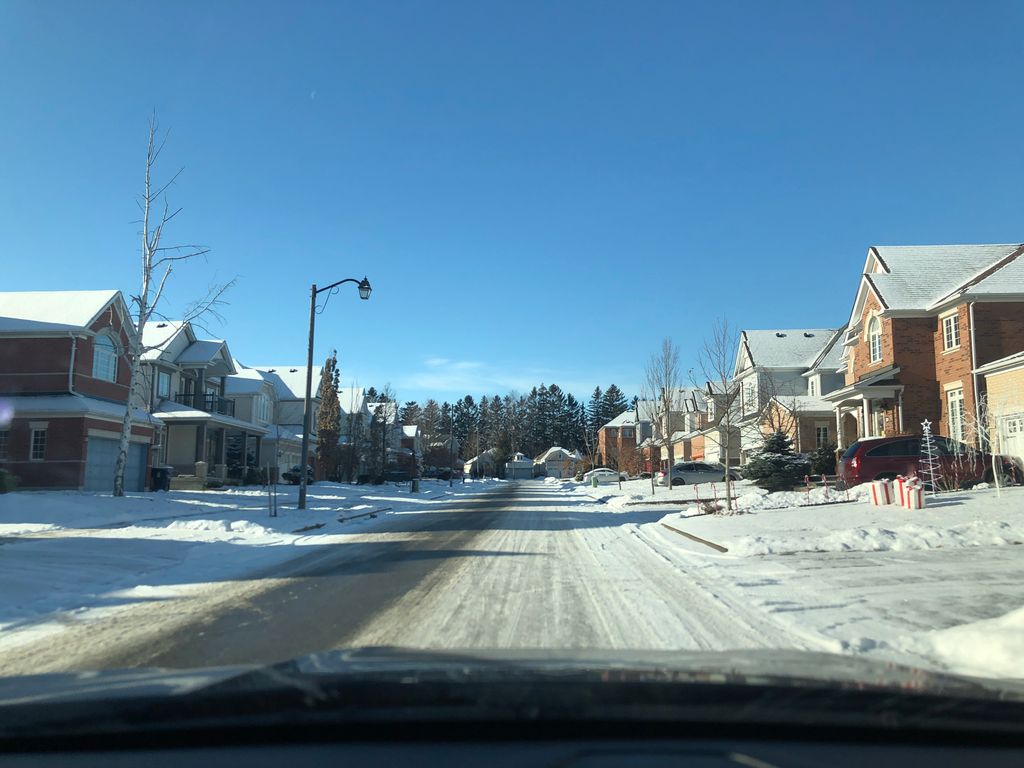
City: toronto